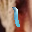
Label: 1